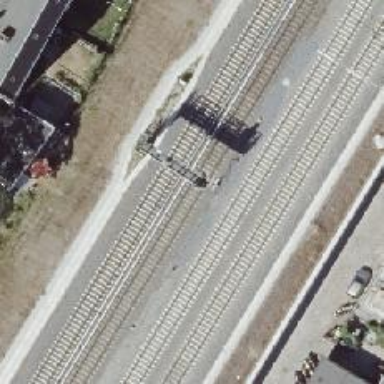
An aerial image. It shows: Railway signal.